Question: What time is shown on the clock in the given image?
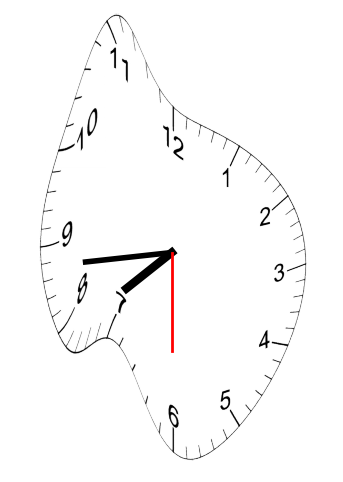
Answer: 07:43:30